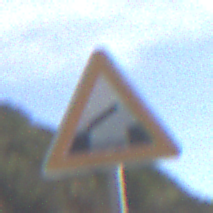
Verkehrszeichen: BeweglicheBruecke
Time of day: MorningAfternoon
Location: Outdoor (RoadRail)
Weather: PartlyCloudy
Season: NotSpecified
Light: Natural